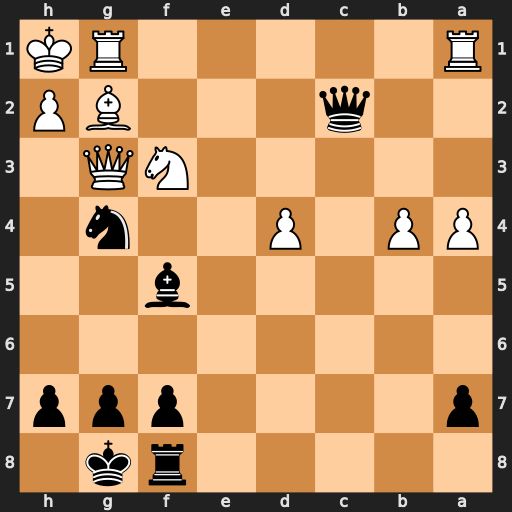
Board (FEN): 5rk1/p4ppp/8/5b2/PP1P2n1/5NQ1/2q3BP/R5RK
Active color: b
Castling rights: -
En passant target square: -
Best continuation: Nf2+ Qxf2 Qxf2